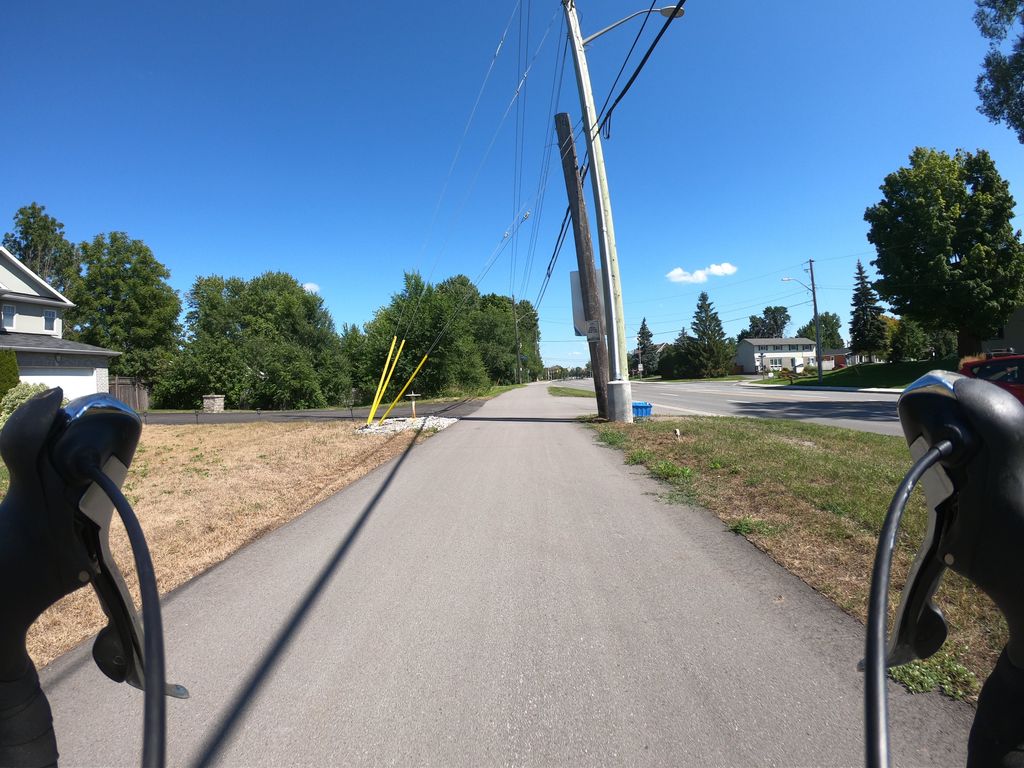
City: ottawa-gatineau